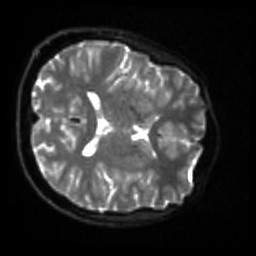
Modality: sbref
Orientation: axial
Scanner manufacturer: siemens
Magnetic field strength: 3 T
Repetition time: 4 s
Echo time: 0.0594 s